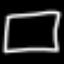
Label: square